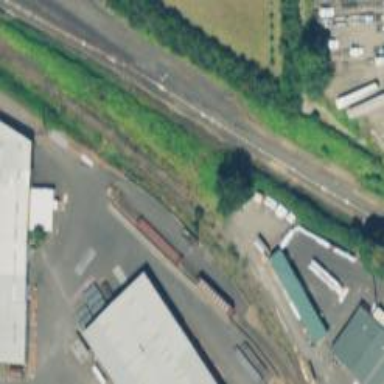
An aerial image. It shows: Abandoned railway.